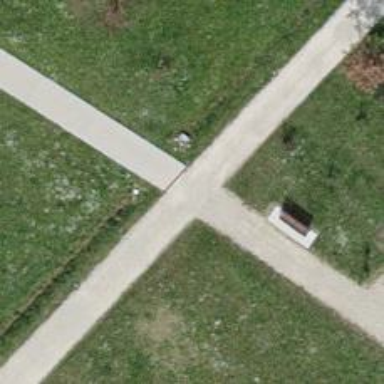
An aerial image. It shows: Footway with fine gravel surface.